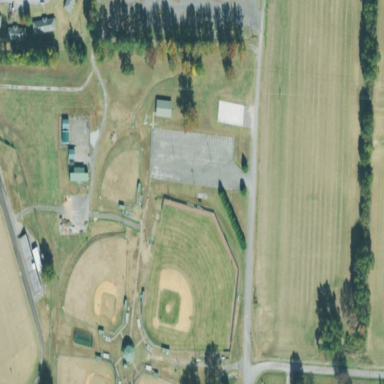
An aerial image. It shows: Baseball pitch for leisure land activities.